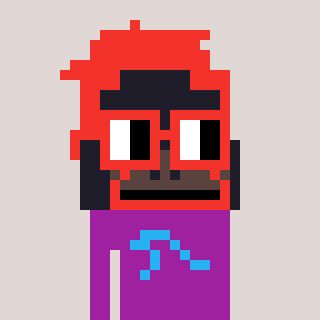
a pixel art character with square red glasses, a orangutan-shaped head and a magenta-colored body on a warm background